Question: I have created a table called with 3 columns: (its a foreign key), and , like shown below:
'''
create table StatesandCities (CountryCode varchar(2), State varchar(20), city varchar(20),foreign key (CountryCode) references ListOfCountries (CountryCode));
'''
I have a .CSV file with all the values:
'''
CountryCode,State,City
IN,Karnataka,Bangalore
IN,Karnataka,Mysore
IN,Karnataka,Tumkur
IN,Maharashtra,Mumbai
IN,Maharashtra,Thane
IN,Maharashtra,Nasik
GB,Yorkshire,County Hill
GB,SouthWales,Murrey
'''
And this is exactly how it appers in an Excel sheet:
'''
CountryCode State City
IN Karnataka Bangalore
IN Karnataka Mysore
IN Karnataka Tumkur
IN Maharashtra Mumbai
IN Maharashtra Thane
IN Maharashtra Nasik
GB Yorkshire County Hill
GB SouthWales Murrey
'''
I used this code to input the CSV file in MySQL 5.6 command-line client:
'''
LOAD DATA LOCAL INFILE 'H:/Statesncities.csv' INTO TABLE StatesandCities FIELDS TERMINATED BY ',' LINES TERMINATED BY '
' ignore 1 lines (CountryCode, State, City);
'''
The values are getting entered but they are not in the right table format I need. And also if the data value is long its getting cut. It's all mixed up:
I've tried like changing the screen size, page layout, nothing seems to work.

OUTPUT:
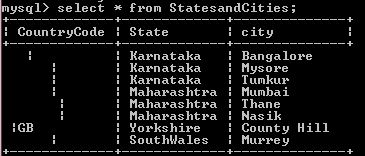
Answer: Try this one:
'''
LOAD DATA LOCAL INFILE 'H:/countries.csv' INTO TABLE ListOfCountries
FIELDS TERMINATED BY ',' OPTIONALLY ENCLOSED BY '"'
LINES TERMINATED BY '
'
IGNORE 1 LINES (CountryName, CountryCode);
'''
I'm using 'IGNORE 1 LINES' to skip CSV header line. I'd also turned 'FIELDS ENCLOSED BY' optionally.
You can refer to <URL> section of MySQL manual for more details.